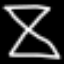
Label: hourglass